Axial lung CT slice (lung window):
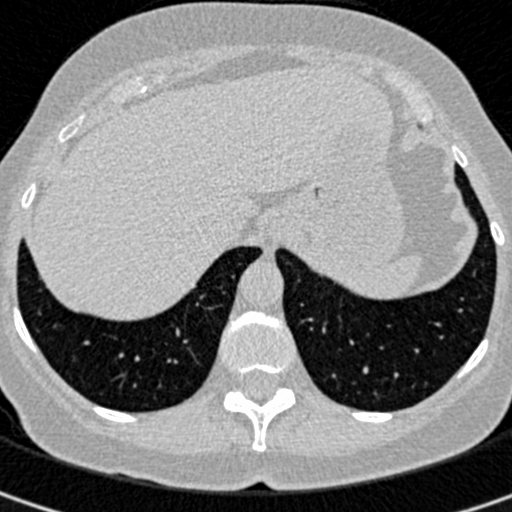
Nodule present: no